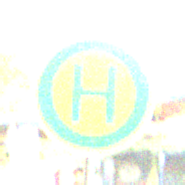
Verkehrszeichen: Haltestelle
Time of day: SunriseSunset
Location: Outdoor (Suburban)
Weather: Clear
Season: NotSpecified
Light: Natural